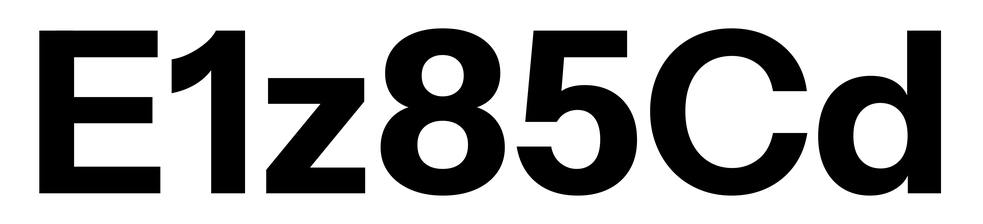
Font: InstrumentSans_Bold